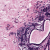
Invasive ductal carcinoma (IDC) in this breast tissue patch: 0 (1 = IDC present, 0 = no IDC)